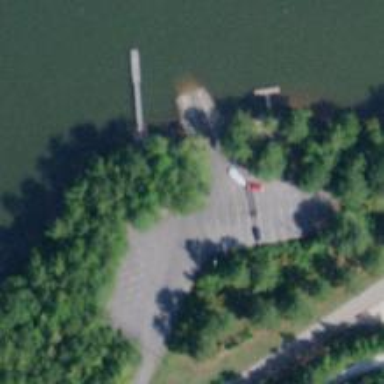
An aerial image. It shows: Man-made pier.